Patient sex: M
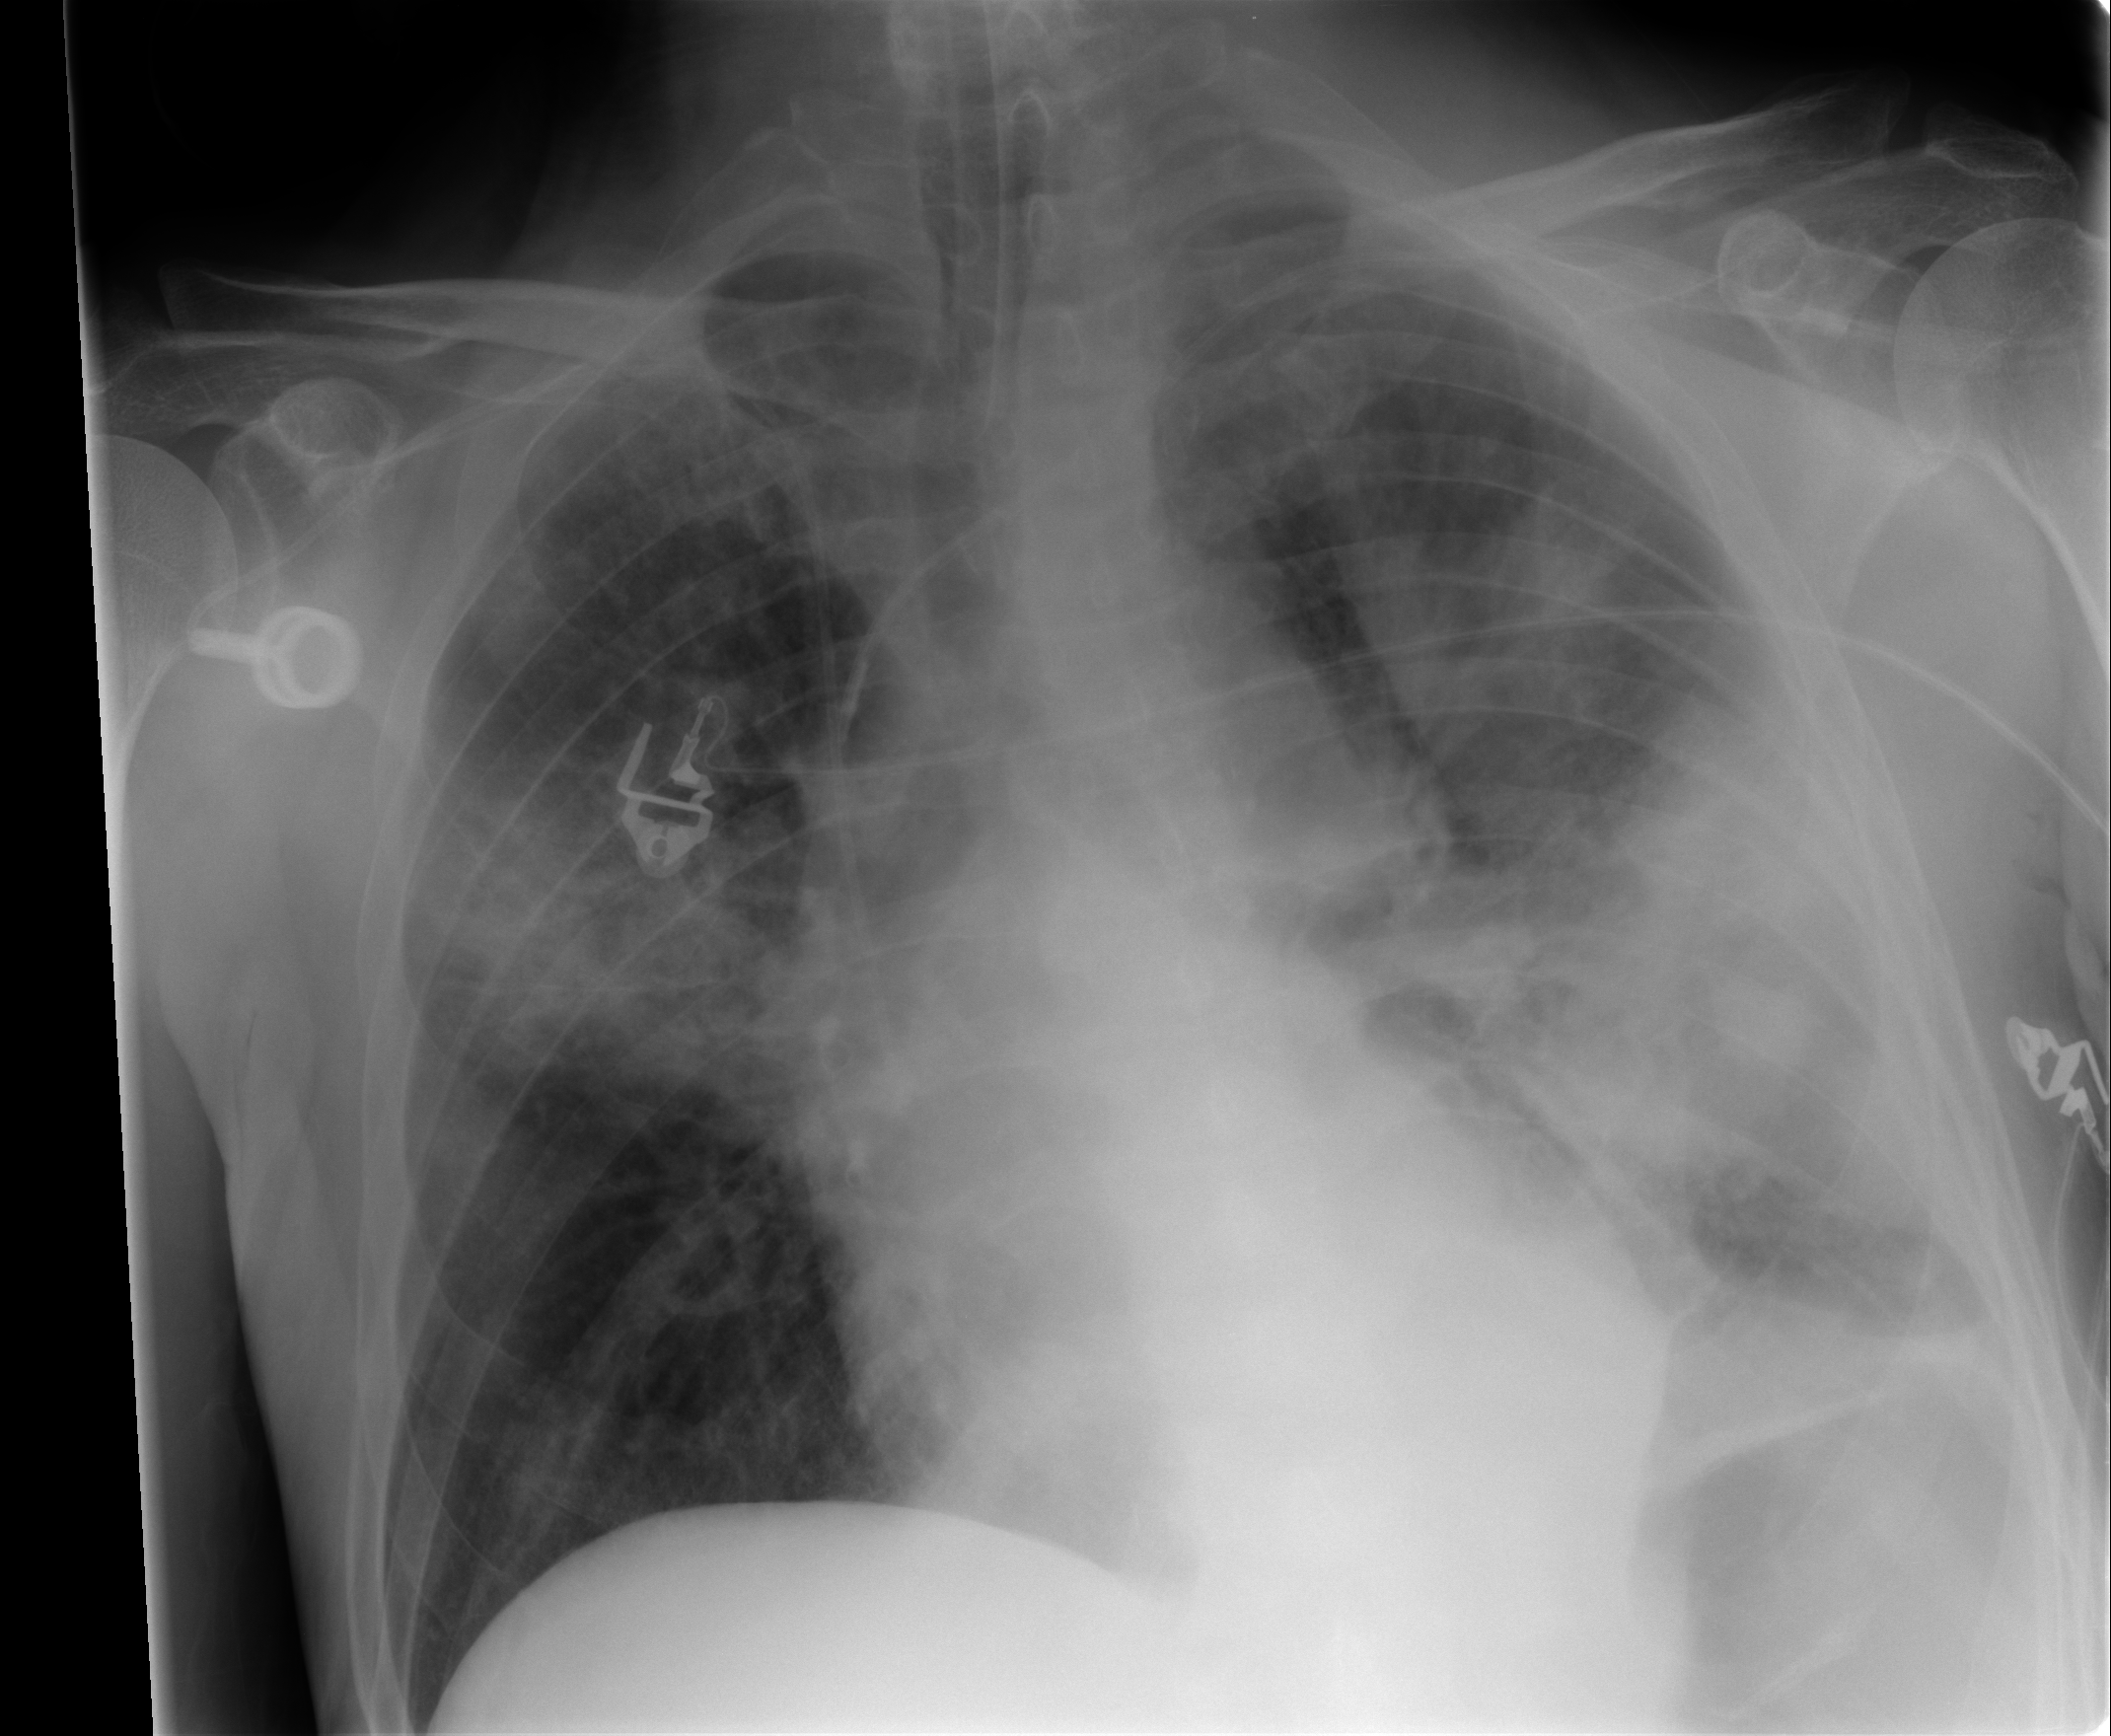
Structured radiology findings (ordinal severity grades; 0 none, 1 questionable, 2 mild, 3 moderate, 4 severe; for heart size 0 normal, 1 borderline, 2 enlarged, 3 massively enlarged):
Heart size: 0
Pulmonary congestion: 0
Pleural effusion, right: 0
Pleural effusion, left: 2
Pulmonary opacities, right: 3
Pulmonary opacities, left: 3
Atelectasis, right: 0
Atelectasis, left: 0